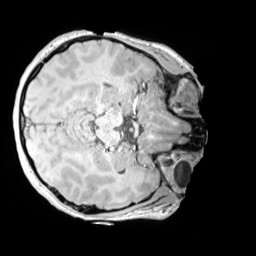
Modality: MP2RAGE
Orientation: axial
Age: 10
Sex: female
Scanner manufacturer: siemens
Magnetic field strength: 3 T
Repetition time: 4 s
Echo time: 0.00303 s